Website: lowes
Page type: address-validator
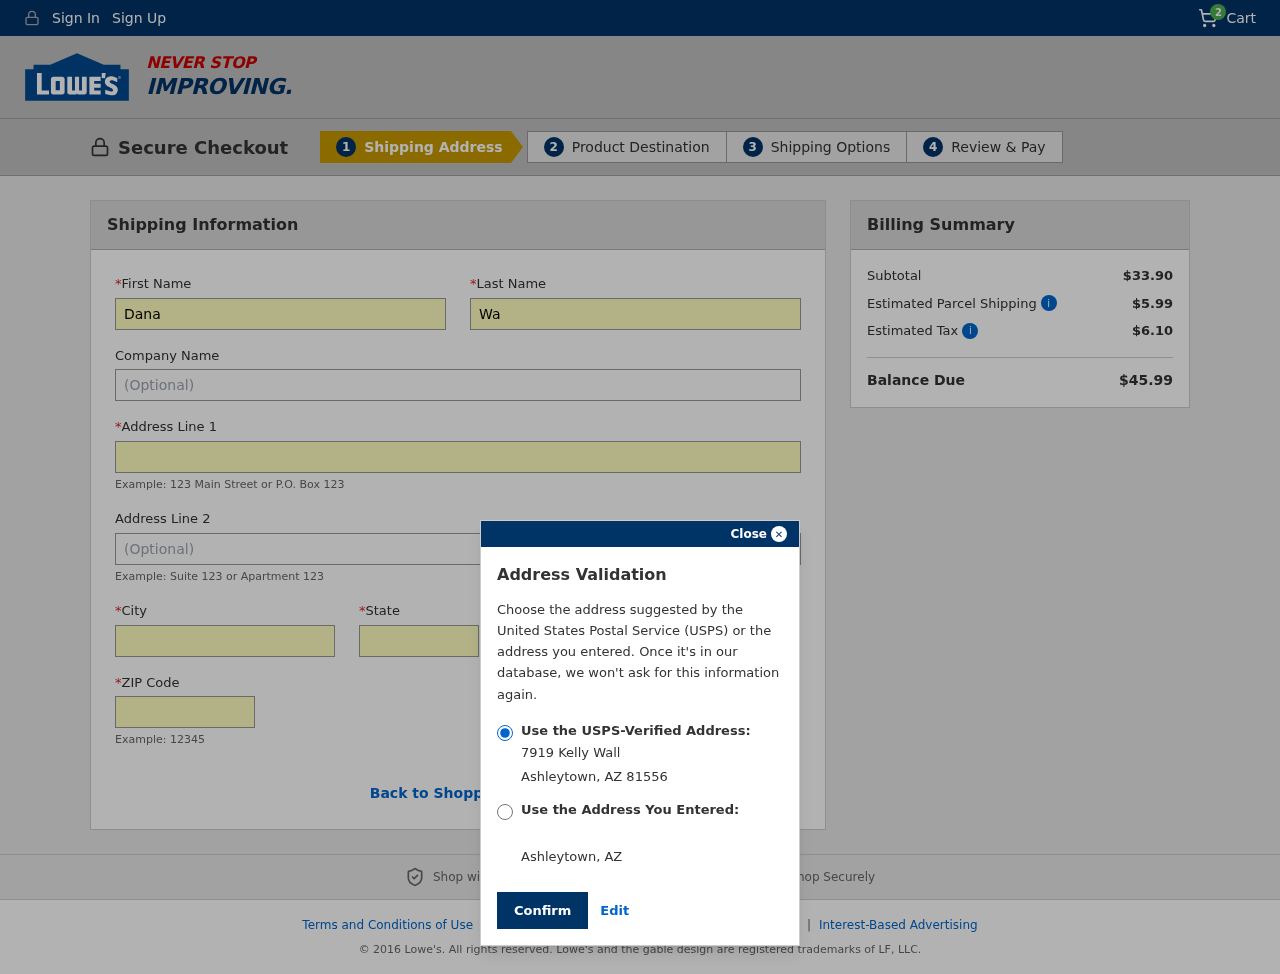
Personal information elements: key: PII_CITY
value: Ashleytown
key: PII_COMPANY
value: Branch-Evans
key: PII_FIRSTNAME
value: Dana
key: PII_LASTNAME
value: Wallace
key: PII_POSTCODE
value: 81556
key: PII_STATE
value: Arizona
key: PII_STATE_ABBR
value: AZ
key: PII_STREET
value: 7919 Kelly Wall
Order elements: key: ORDER_NUM_ITEMS
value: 2
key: ORDER_SUBTOTAL
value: $33.90
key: ORDER_SHIPPING_COST
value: $5.99
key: ORDER_TAX
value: $6.10
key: ORDER_TOTAL
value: $45.99